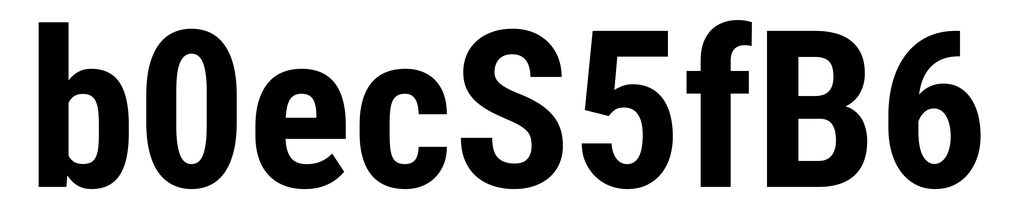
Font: Roboto_Condensed_Bold